Question: I'm a beginner and I need a little help . My "current_s" is changing whenever rising edge of the clock detected. But, I want it to change only once when "Dot" or "Dash" is '1'.
I tried to create a signal like: Go_s<=Dot or Dash;
And then tried to use its rising_edge to enable the process, but I've been told that it's not a good idea. But I can't think anything else.
'''
library IEEE;
use IEEE.STD_LOGIC_1164.all;
use IEEE.NUMERIC_STD.all;
-------------------------------------------------------------------------------
Entity Let5 is
Port(
Clk: in std_logic;
Reset: in std_logic;
Dot: in std_logic;
Dash: in std_logic;
one_spc: in std_logic;
three_spc: in std_logic);
END Let5;
-------------------------------------------------------------------------------
Architecture Let5_a of Let5 is
-------------------------------------------------------------------------------
Type state is (Start, A, B, A_1, A_2, B_1, B_2);
Signal current_s: state;
-------------------------------------------------------------------------------
BEGIN
---------------------------------------------------------------------------------
PROCESS(Clk, Reset)
BEGIN
IF(Reset='1')Then
current_s<=Start;
ELSIF(Clk='1' and Clk'event)Then
Case current_s is
When Start =>
IF(Dot='1')Then
current_s<=A;
ELSIF(Dash='1')Then
current_s<=B;
END IF;
When A =>
IF(Dot='1')Then
current_s<=A_1;
ELSIF(Dash='1')Then
current_s<=A_2;
END IF;
When B =>
IF(Dot='1')Then
current_s<=B_1;
ELSIF(Dash='1')Then
current_s<=B_2;
END IF;
When OTHERS => current_s <= Start;
END Case;
END IF;
END PROCESS;
-------------------------------------------------------------------------------
END Let5_a;
'''
Simulation:

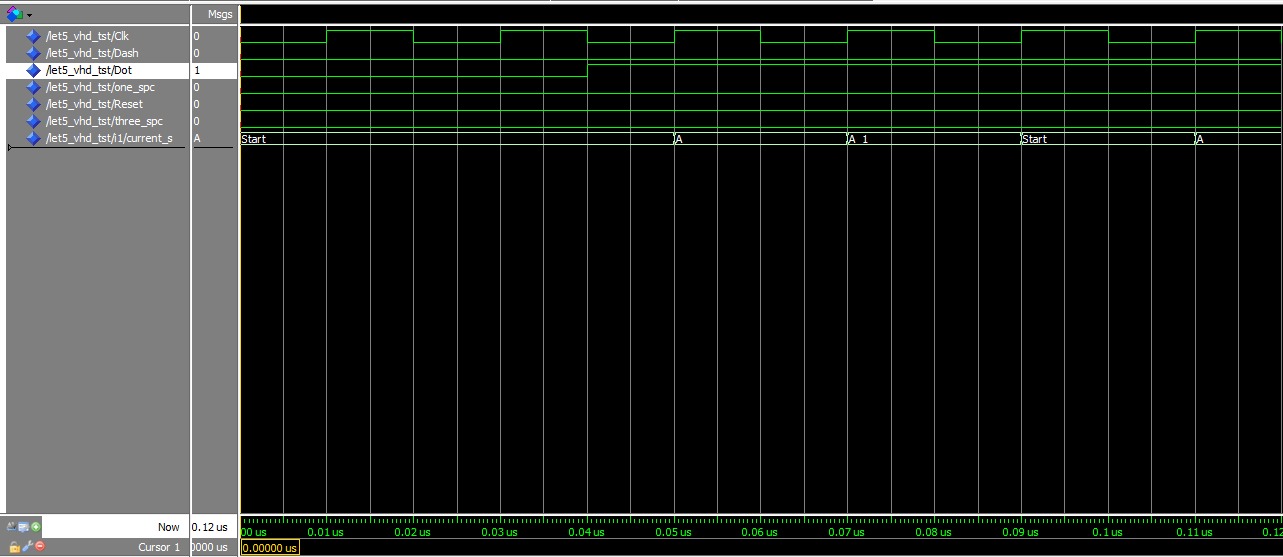
Answer: Add an conditional update of 'current_s' inside the clocked process, using:
'''
...
elsif (Clk='1' and Clk'event) then
if (Dot = '1') or (Dash = '1') then
case current_s is
...
'''
Then 'current_s' is updated only when the condition '(Dot = '1') or (Dash = '1')' is TRUE.
It is correct what you have been told, that you should make an additional signal 'Go_s' checking for rising edge of this, since this is not the way to implement standard synchronous designs. Instead use a signal clock and make updates on rising edge, for example using 'rising_edge(Clk)' instead of 'Clk='1' and Clk'event', and then make the updated conditional to whatever signal required. FPGAs and tools are made to implement this kind of design.